Question: i'm trying to change color of a UIToolbar above the keyboard, but I can not recreate the color black semi transparent keyboard, i have tried this:
'''
alertToolBar.barTintColor = [UIColor colorWithRed:0.0f green:0.0f blue:0.0f alpha:0.5f];
'''
but this is the result:

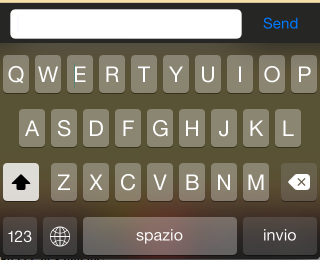
Answer: 'alertToolBar.barStyle = UIBarStyleBlack;'
That should give the iOS 7 Blur that you are looking for. Don't tint the toolbar, just set the tool bar style.